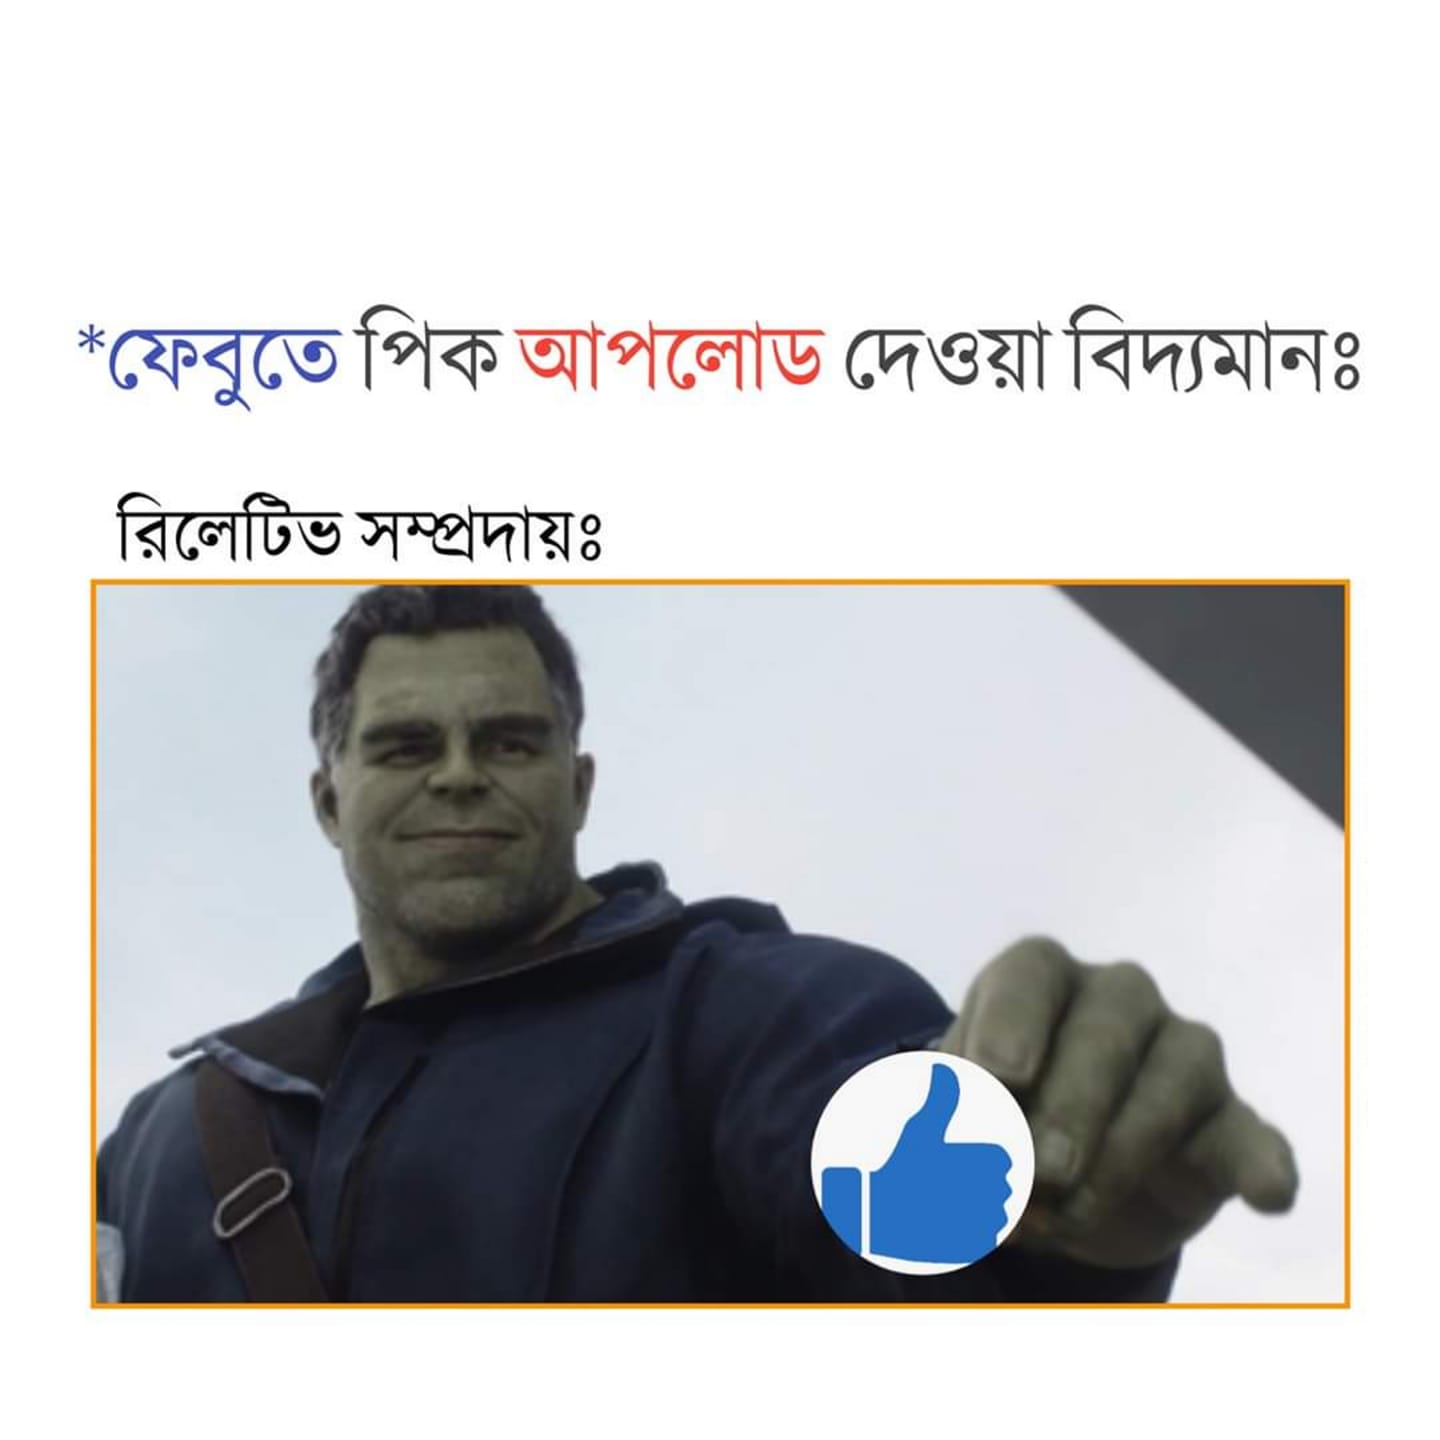
Caption: ফেবুতে পিক আপলোড দেওয়া বিদ্যমানঃ    রিলেটিভ সম্প্রদায়ঃ
Label: non-hate